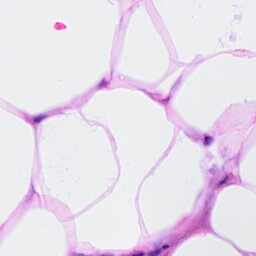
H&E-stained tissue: Breast